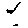
Label: hexagon